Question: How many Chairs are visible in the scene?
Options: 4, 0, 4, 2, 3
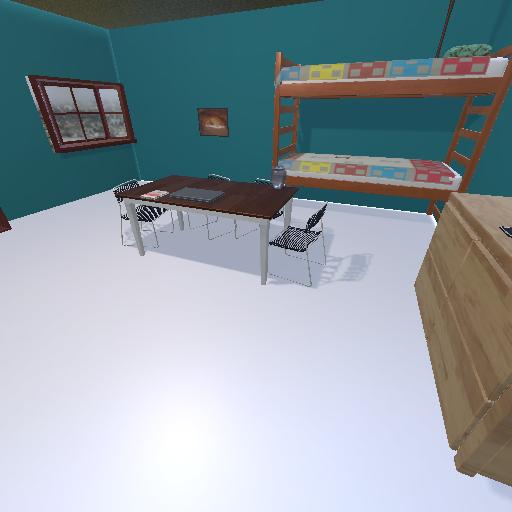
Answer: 4